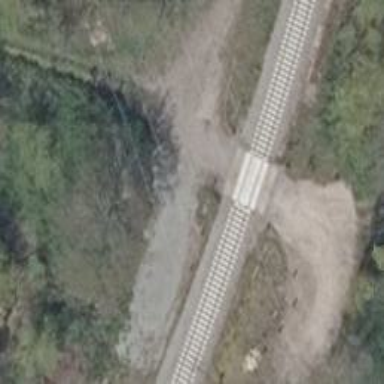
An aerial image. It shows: Railway track with contact line for electrification.